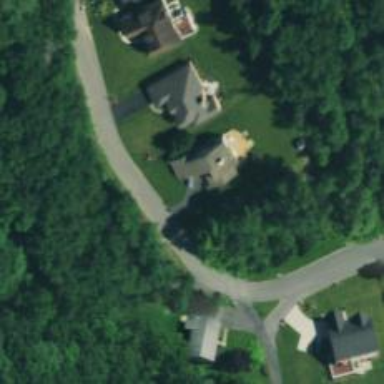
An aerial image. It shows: Driveway.